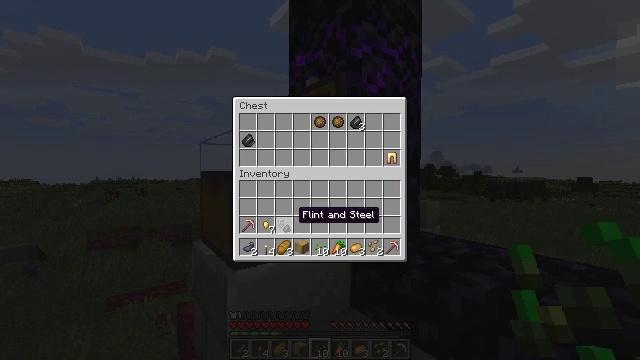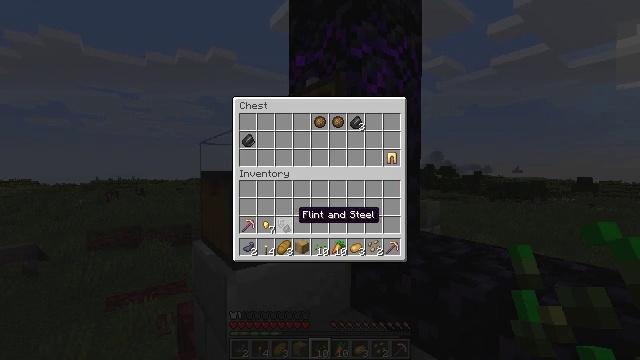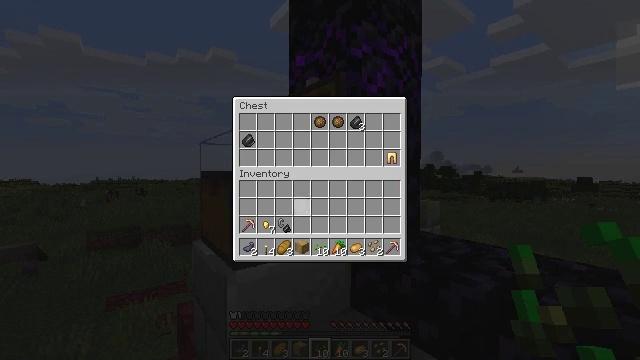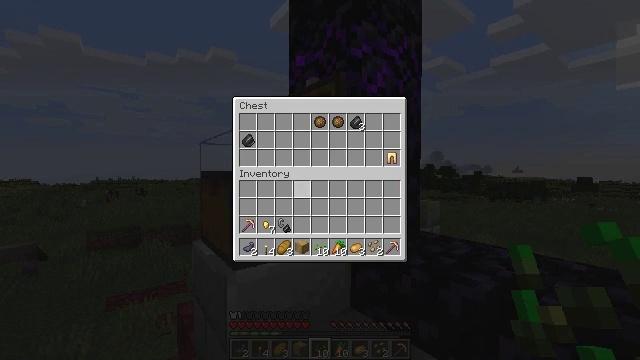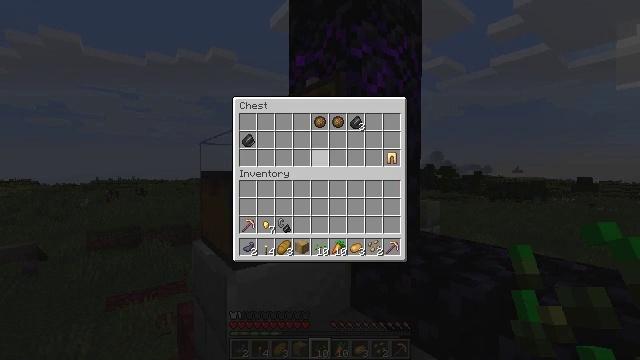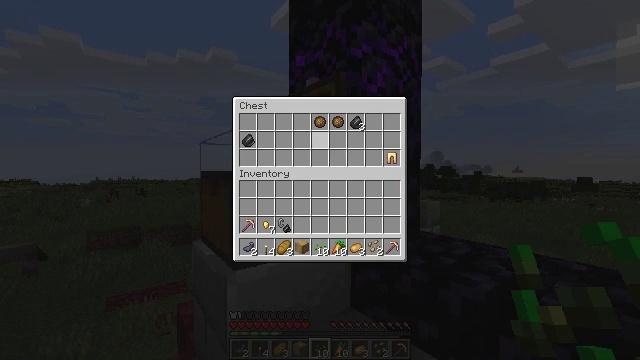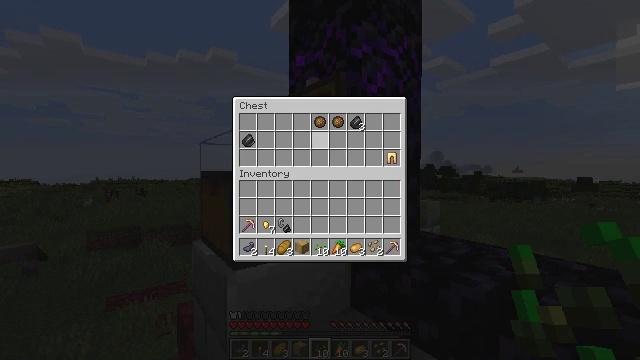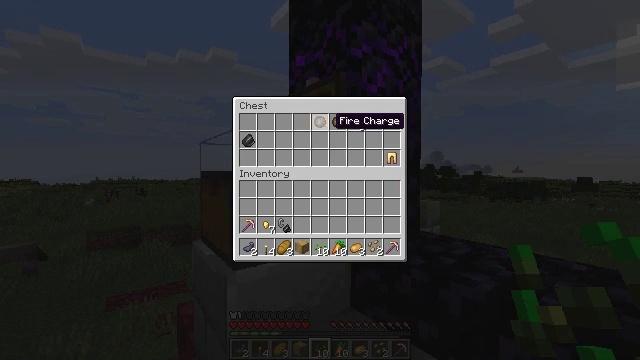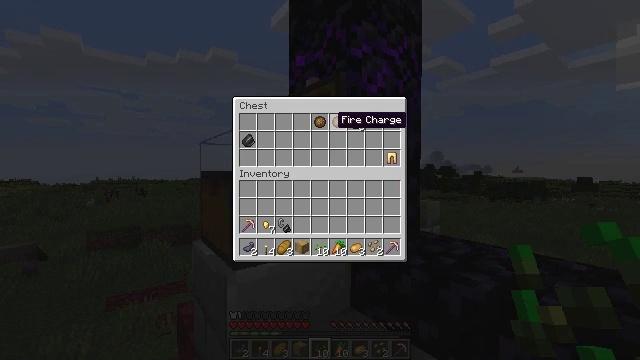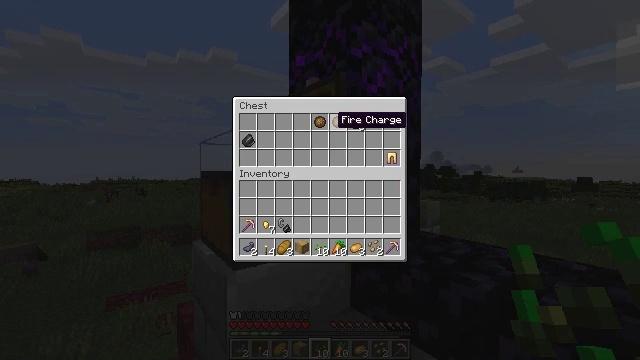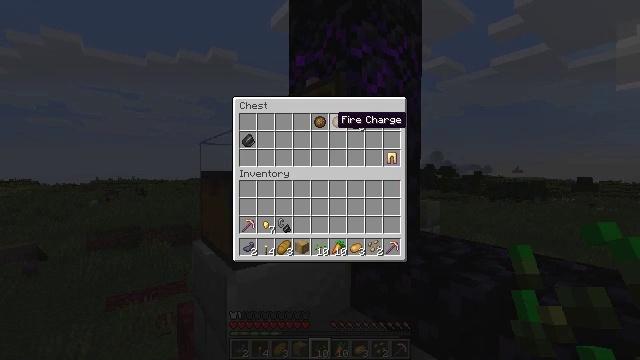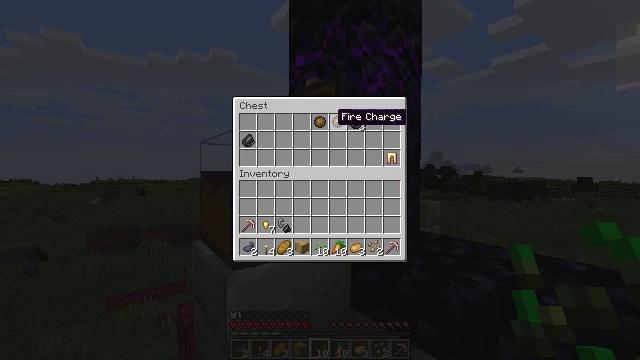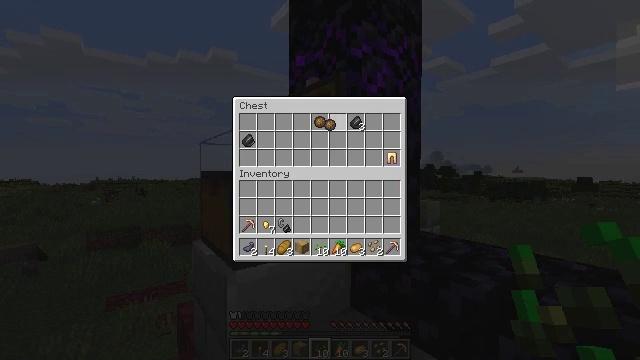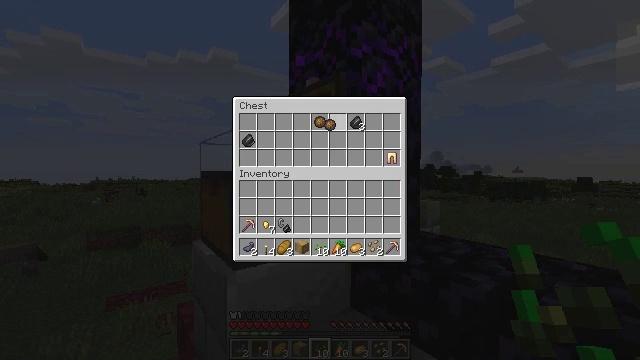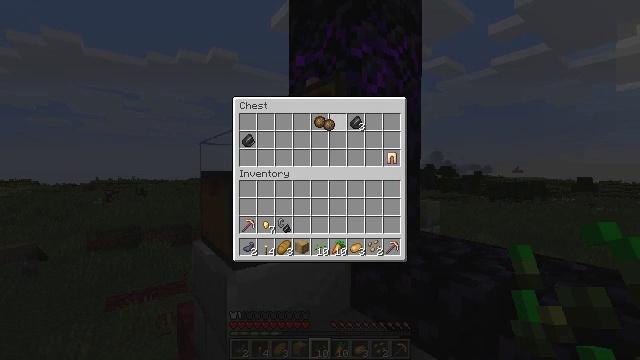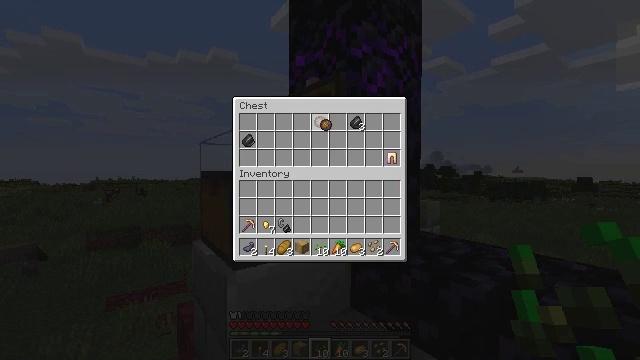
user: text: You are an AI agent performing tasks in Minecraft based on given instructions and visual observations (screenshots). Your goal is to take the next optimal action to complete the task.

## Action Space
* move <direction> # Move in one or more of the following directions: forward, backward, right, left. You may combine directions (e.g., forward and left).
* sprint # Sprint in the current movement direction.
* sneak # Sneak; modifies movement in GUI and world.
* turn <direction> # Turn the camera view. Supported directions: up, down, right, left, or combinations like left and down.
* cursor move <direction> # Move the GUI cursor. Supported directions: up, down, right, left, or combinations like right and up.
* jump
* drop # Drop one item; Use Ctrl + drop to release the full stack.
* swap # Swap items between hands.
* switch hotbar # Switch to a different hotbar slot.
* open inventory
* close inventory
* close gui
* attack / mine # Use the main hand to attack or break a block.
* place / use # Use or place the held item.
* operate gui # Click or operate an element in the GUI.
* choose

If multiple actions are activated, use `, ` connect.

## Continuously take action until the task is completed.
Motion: motion action
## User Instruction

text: Drop leather leggings.
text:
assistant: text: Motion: no_op
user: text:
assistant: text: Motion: turn up
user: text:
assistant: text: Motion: turn right and up
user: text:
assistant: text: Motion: turn right and up
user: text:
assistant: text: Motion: turn up
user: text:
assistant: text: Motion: no_op
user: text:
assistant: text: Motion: turn right and up
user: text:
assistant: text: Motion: no_op
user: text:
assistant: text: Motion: no_op
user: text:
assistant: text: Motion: no_op
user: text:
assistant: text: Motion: no_op
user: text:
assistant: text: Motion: attack / mine
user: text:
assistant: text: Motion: attack / mine
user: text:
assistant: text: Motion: no_op
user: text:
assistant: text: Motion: no_op
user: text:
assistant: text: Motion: no_op
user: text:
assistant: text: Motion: no_op
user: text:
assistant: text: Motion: no_op
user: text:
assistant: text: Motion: attack / mine
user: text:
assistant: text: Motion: attack / mine
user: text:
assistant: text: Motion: attack / mine
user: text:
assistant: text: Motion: no_op
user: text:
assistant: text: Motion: attack / mine
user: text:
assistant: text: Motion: attack / mine
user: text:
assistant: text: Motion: turn down
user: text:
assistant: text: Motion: turn down
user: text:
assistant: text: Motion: turn down
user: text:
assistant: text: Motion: turn down
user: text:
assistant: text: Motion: turn down
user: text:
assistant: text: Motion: turn down